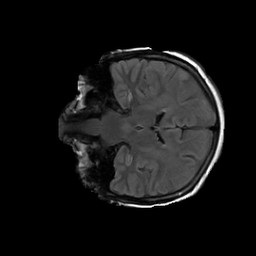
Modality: FLAIR
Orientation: coronal
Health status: ill
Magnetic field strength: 3 T